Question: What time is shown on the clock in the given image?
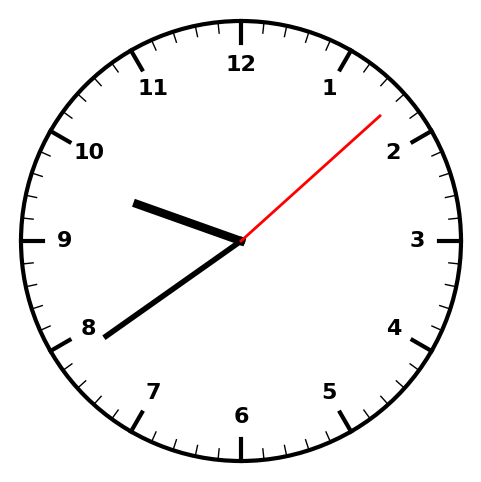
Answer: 09:39:08